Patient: sex F, age 60
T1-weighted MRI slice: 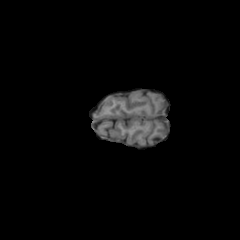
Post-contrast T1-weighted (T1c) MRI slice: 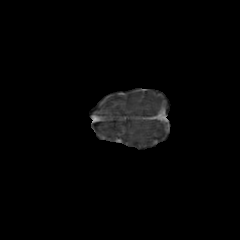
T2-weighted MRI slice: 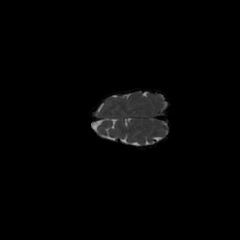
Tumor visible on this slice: no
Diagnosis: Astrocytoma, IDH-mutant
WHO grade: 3